Question: I need to duplicate the n values from the column A to Column B
Example:

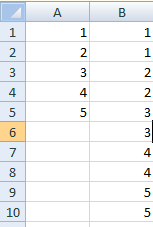
Answer: Non-volatile option:
'''
=INDEX(A:A,INT((ROW(A1)-1)/2)+1)
'''
(Offset will cause a recalculation of all sheets whenever any cell changes)